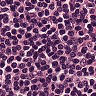
Metastatic tissue present: no